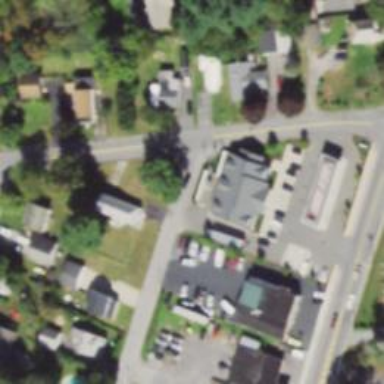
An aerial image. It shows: Convenience shop.